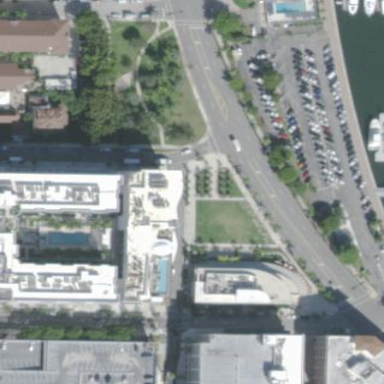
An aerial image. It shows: Hotel building.